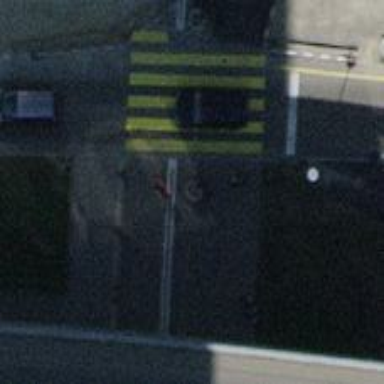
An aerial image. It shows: Road with traffic signals at the crossing.